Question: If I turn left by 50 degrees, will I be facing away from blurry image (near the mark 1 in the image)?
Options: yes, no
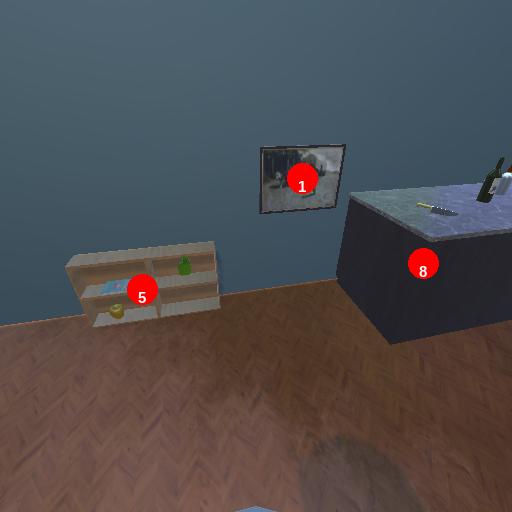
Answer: yes